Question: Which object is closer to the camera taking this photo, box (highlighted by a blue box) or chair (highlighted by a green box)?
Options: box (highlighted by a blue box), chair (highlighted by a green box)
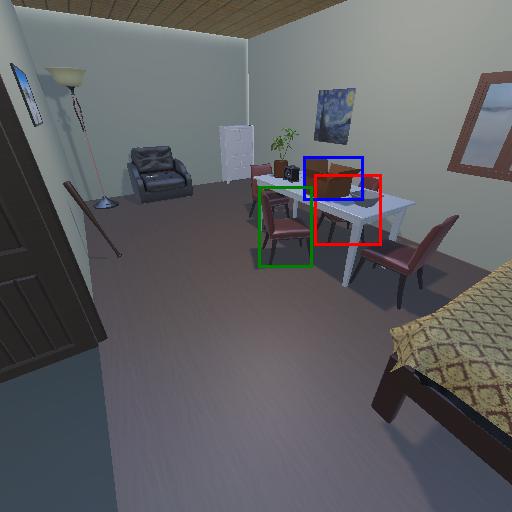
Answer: box (highlighted by a blue box)